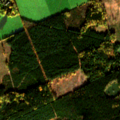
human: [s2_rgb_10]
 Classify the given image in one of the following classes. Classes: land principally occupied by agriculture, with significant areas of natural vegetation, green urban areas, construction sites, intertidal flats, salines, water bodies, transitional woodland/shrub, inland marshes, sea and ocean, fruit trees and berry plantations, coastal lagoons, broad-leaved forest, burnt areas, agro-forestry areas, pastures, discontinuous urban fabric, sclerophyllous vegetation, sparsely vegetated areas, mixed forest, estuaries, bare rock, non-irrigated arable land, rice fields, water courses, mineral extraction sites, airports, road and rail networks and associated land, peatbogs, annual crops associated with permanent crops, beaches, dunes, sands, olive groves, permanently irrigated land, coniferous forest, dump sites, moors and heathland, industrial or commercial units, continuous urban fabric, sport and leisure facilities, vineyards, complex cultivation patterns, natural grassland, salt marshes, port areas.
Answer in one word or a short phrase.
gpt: pastures, broad-leaved forest, coniferous forest, mixed forest